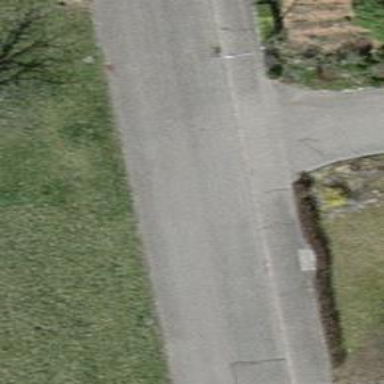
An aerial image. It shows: Residential road with asphalt surface and sidewalk on the left.